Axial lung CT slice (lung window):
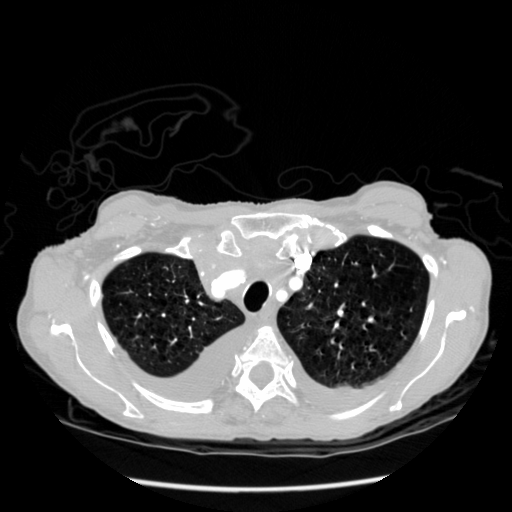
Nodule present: no